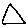
Label: triangle